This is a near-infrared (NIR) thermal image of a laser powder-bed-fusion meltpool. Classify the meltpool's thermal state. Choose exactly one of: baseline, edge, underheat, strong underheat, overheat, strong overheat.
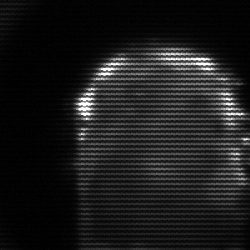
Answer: baseline